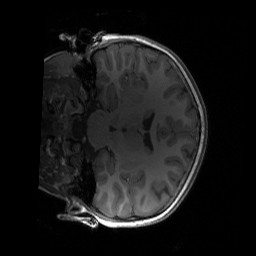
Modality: T1w
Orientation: coronal
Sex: female
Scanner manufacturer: siemens
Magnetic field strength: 3 T
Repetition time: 1.9 s
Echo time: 0.00243 s